Question: I want to change the way a validation message appears to the user in my nopCommerce web application. Currently, it appears as so:

I want to change that, so that if and when the login credentials are incorrect, the input fields get a , and the text [ wrong credentials ] to be set as for the input fields.
I tried disabling the code:
'''
@Html.ValidationSummary(true, T("Account.Login.Unsuccessful").Text)
'''
But that just took away all validation feedback. How can I achieve what I mentioned above?
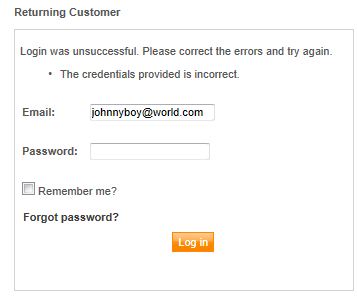
Answer: Here is the complete Updated code
# CSS
'''
.validation-error
{
border: 1px solid #ff0000;
background-color: #ffeeee;
}
'''
# Jquery code to check the login using $.ajax
'''
$(function () {
$('#btnLogin').click(function (e) {
var email = $('#Email').val(); // this your username textbox value
var password = $('#Password').val(); // this is your password textbox value
var postdata =
{
"Email": email,
"Password": password
};
$.ajax({
tyep: 'POST',
url: '@Url.Action("LogIN","Account")', // your controller action will be called to check for the login details
data: postdata, // this data you have to post to controller for validation
success: function(value) { // if ajax call complete, controller action will return boll value true here
if(valeu) {
$('#divLoginError').addClass("validation-error"); // this will add class class to your textboxes with red broder
$('divLoginError').html('Please check your username / password');
}
},
error: function(errorData) // if any error while calling Ajax. this method is gonna call
{
$('#divLoginError').show().html(errorData);
}
});
});
});
'''